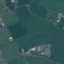
Land use / land cover class: Pasture